Question: I have installed skinr module. In that there is an option to select
I don't have idea how to implement it.
Here is the screenshot below.. Thanks in advance...

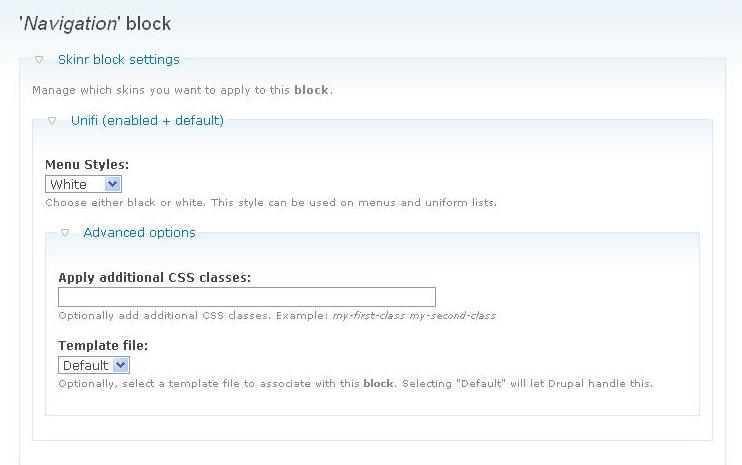
Answer: You have to define the template in the .info file of your theme.
If you read <URL> are easy to understand